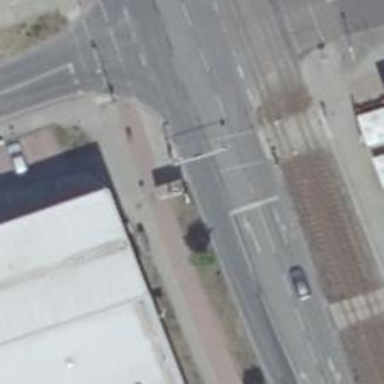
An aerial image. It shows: Road with traffic signals at the crossing.